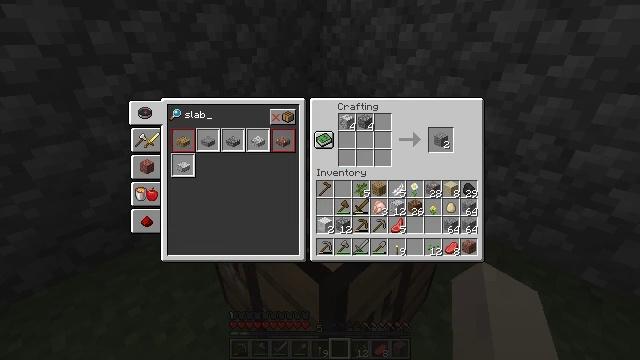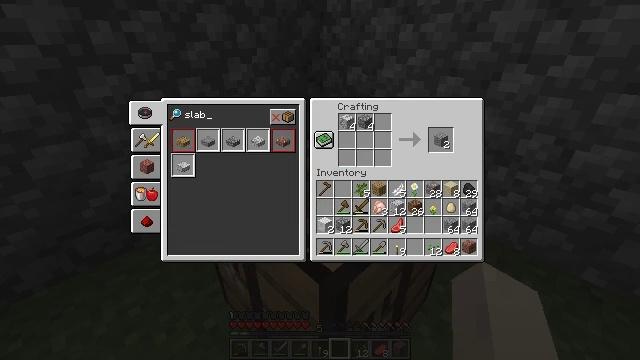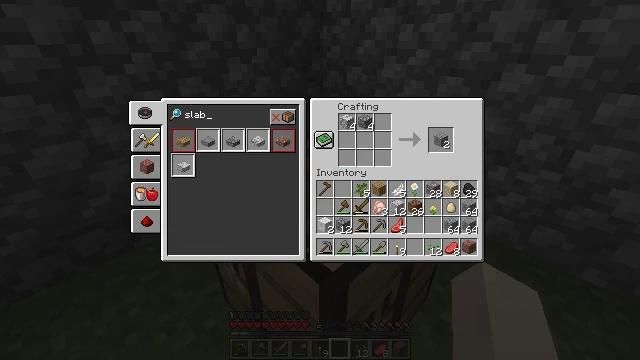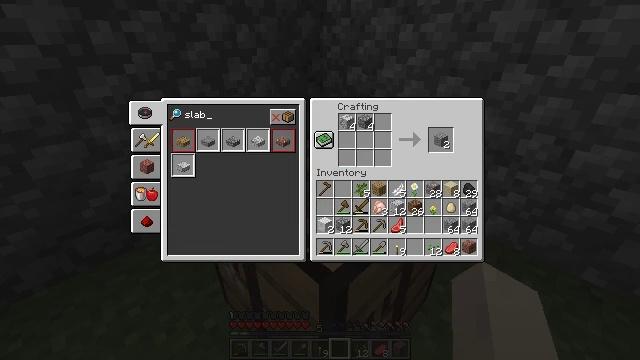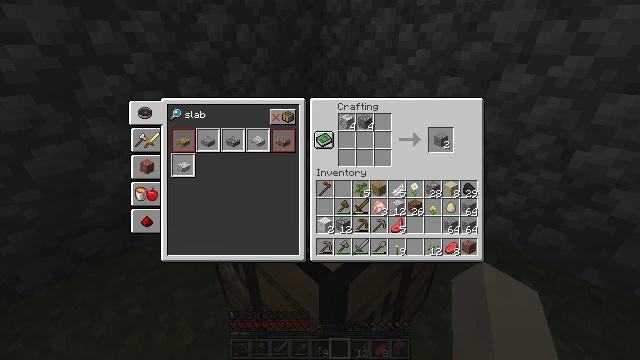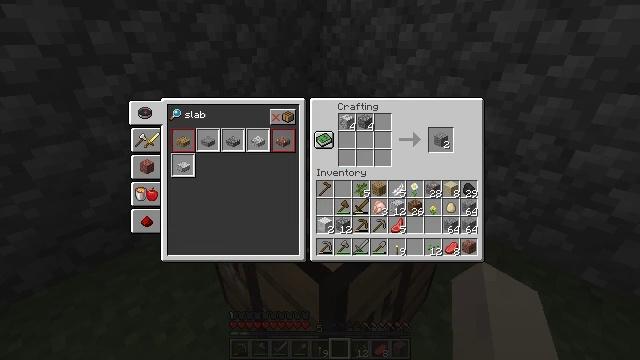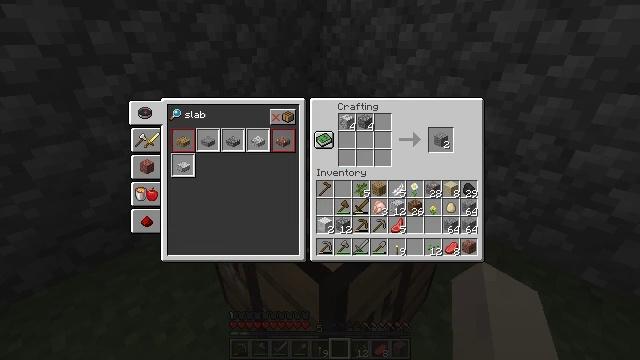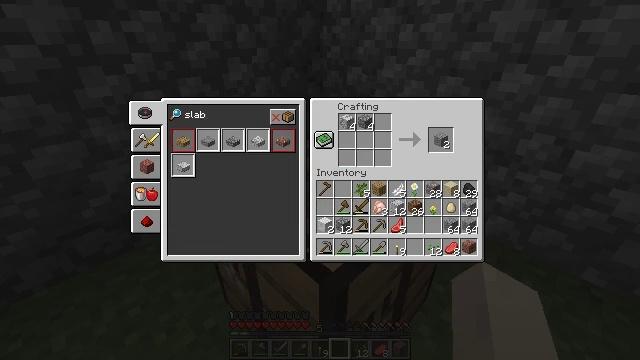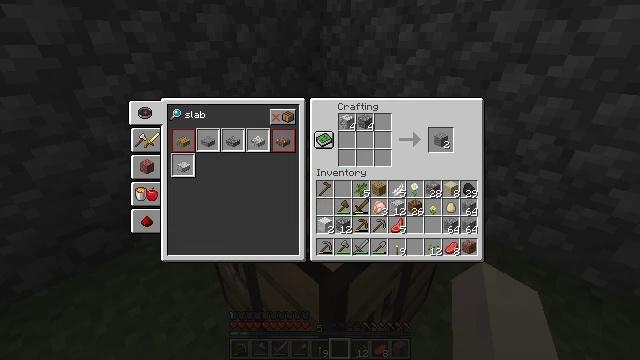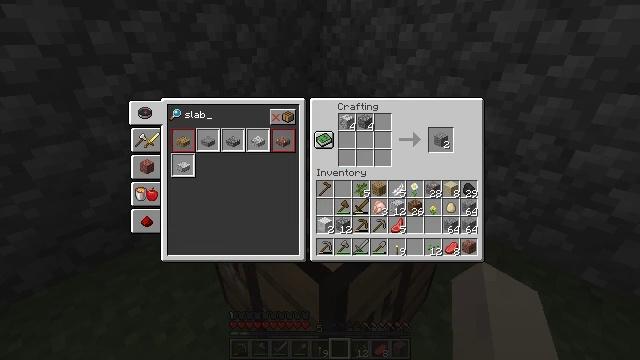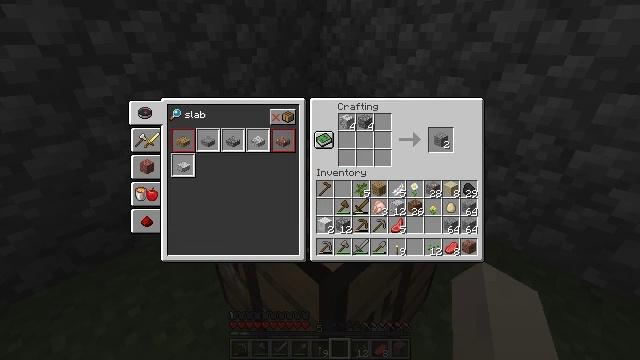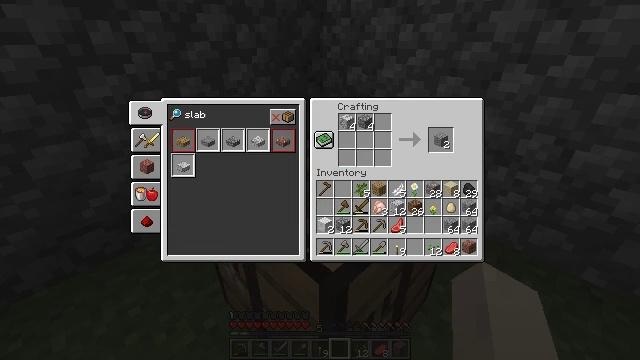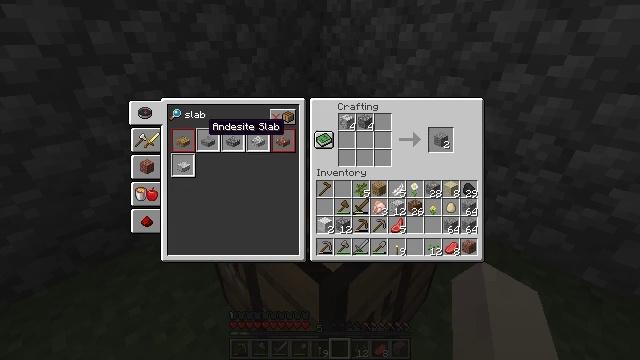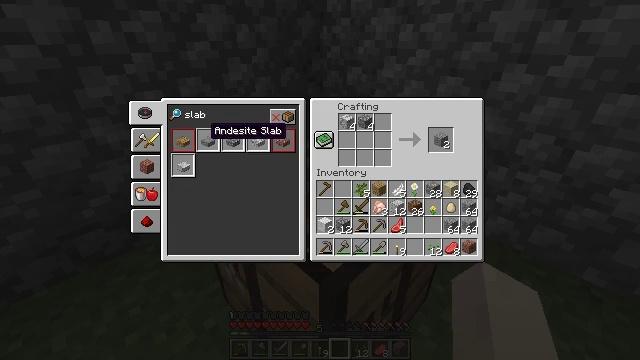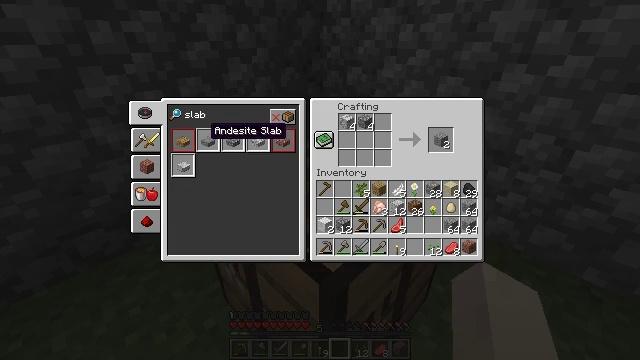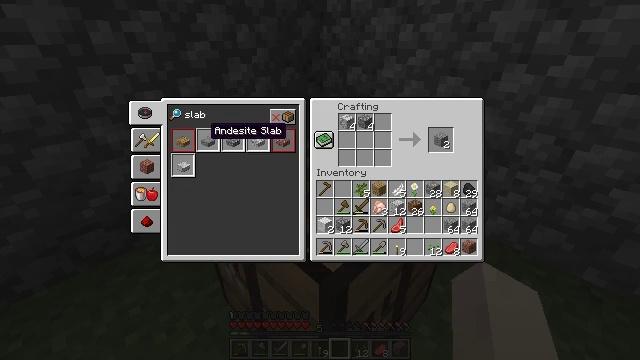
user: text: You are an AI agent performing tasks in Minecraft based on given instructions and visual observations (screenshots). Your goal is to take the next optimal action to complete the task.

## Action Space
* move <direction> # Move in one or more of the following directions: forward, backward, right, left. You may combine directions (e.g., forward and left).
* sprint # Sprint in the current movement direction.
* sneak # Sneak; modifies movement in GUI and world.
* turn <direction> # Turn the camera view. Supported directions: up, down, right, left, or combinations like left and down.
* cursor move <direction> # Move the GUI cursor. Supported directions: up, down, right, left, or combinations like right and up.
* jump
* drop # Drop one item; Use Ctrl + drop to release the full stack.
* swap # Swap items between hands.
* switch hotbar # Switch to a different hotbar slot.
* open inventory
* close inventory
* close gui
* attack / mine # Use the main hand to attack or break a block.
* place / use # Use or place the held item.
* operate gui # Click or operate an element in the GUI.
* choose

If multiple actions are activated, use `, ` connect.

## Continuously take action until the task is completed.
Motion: motion action
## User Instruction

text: Craft an andesite slab.
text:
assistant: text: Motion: no_op
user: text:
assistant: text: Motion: no_op
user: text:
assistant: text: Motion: no_op
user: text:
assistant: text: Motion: no_op
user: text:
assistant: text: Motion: no_op
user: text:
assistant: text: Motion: no_op
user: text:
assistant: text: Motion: no_op
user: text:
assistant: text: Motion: no_op
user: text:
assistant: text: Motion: no_op
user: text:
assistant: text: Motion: no_op
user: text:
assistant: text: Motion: no_op
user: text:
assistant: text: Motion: no_op
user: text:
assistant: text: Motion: no_op
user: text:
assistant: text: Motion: no_op
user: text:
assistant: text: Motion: no_op
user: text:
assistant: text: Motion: no_op
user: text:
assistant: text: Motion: no_op
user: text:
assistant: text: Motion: no_op
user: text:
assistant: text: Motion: no_op
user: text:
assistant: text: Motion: cursor move right and down
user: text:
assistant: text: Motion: no_op
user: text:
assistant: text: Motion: no_op
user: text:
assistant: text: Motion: no_op
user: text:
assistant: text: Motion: no_op
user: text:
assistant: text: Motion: no_op
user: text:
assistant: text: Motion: no_op
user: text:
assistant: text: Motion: no_op
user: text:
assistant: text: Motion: no_op
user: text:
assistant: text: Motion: no_op
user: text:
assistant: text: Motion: cursor move right